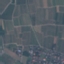
Label: PermanentCrop